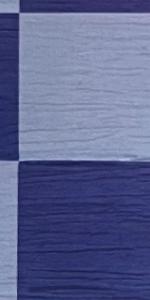
Label: Empty